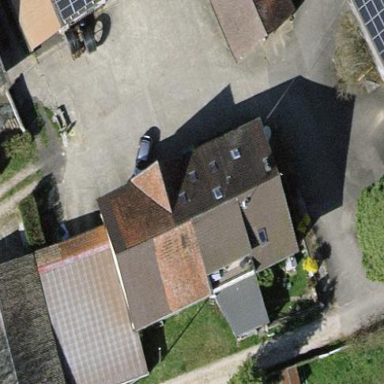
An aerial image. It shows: Farm building.